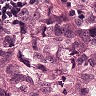
Metastatic tissue present: yes